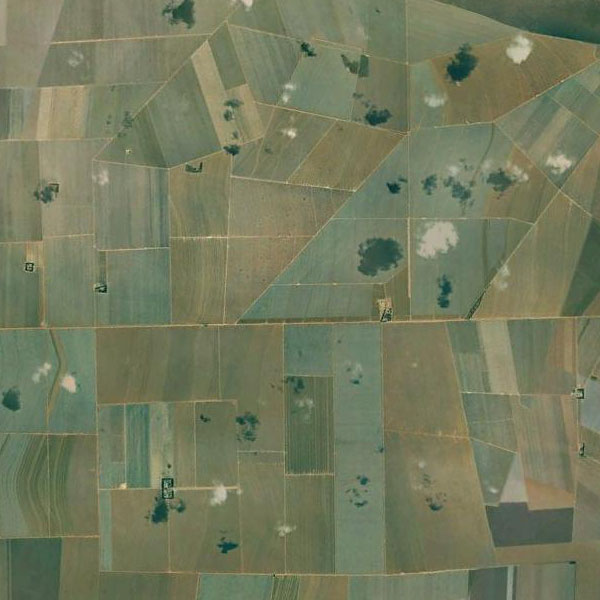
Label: Farmland